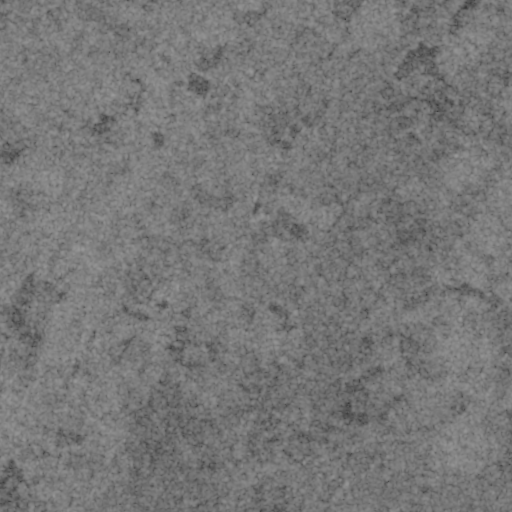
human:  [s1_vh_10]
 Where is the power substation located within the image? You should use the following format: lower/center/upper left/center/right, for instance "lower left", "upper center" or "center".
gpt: The power substation is located in the upper left of the image.
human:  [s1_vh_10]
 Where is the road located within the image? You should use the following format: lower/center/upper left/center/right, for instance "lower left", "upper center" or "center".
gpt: There is no road in the image.

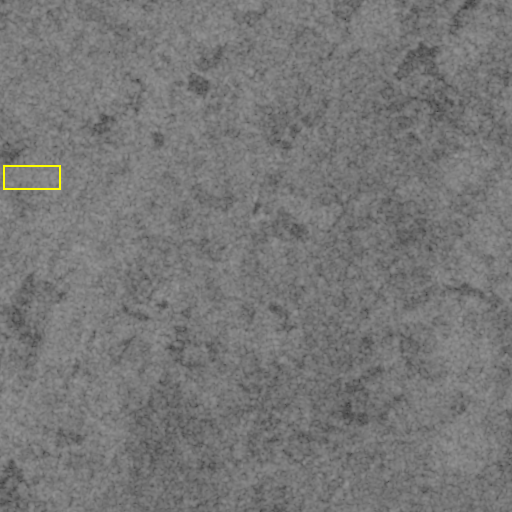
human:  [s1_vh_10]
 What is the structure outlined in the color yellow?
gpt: The structure outlined in yellow is a power substation.
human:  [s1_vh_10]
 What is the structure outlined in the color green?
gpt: There is no green outline.